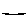
Label: line